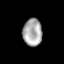
Tissue: prostate
Cell type: Myeloid cells
Senescence score: 0.7153
Nuclear area (px): 520
Mean DAPI intensity: 168.16